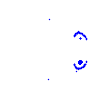
Particle: electron